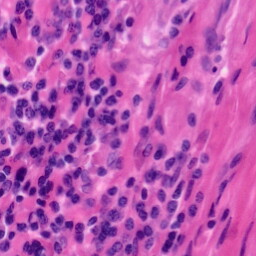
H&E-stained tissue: Tonsil